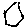
Label: hexagon